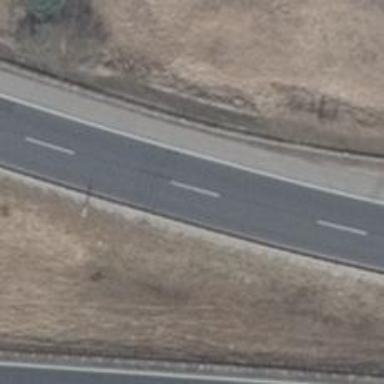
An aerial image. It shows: Motorway.